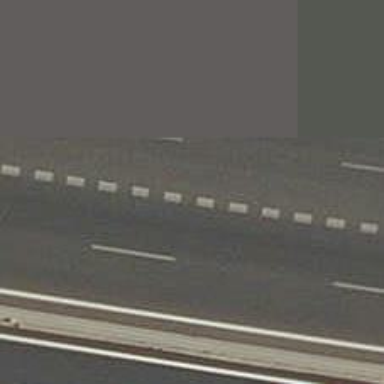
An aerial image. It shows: Motorway.